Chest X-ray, PA view. Patient: 54 years old, sex M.
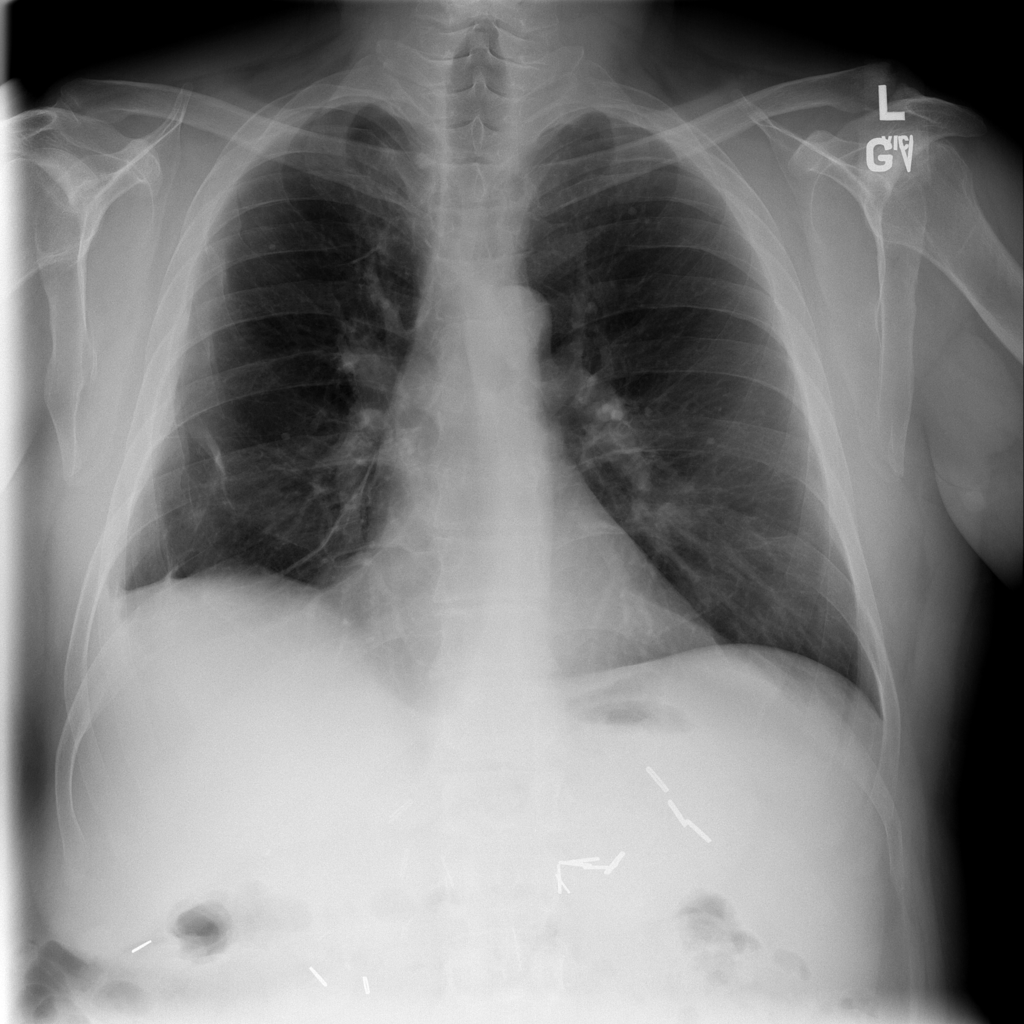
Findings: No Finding